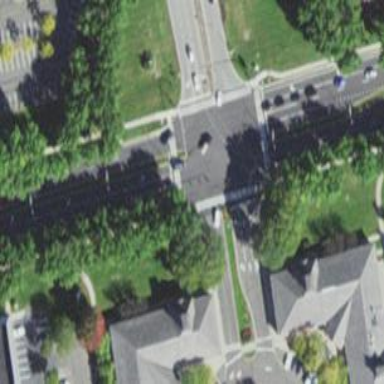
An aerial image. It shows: Secondary link road with asphalt surface.